Aerial crown-view tile of a tropical tree (Barro Colorado Island, Panama), acquired 20241216:
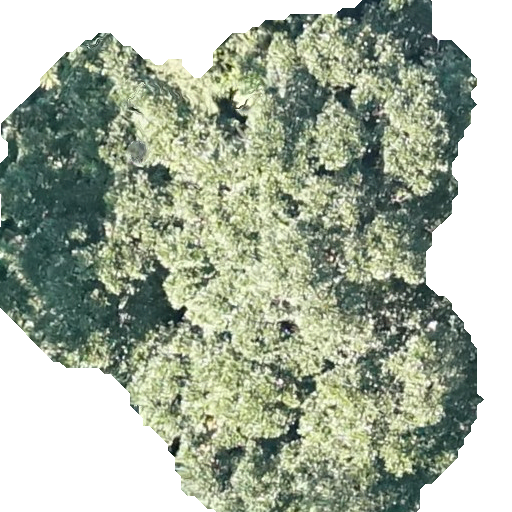
Species: Ficus obtusifolia
GBIF accepted scientific name: Ficus obtusifolia
Crown area: 279.893 m²